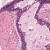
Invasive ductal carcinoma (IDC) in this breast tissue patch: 0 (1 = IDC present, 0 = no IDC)